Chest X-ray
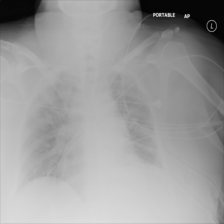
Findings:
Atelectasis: negative
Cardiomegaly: negative
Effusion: negative
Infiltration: negative
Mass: negative
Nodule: negative
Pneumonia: negative
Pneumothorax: negative
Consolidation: negative
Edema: negative
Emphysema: negative
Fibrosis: negative
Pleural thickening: negative
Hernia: negative